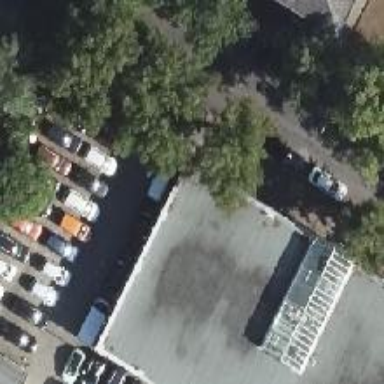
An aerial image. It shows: Car shop.